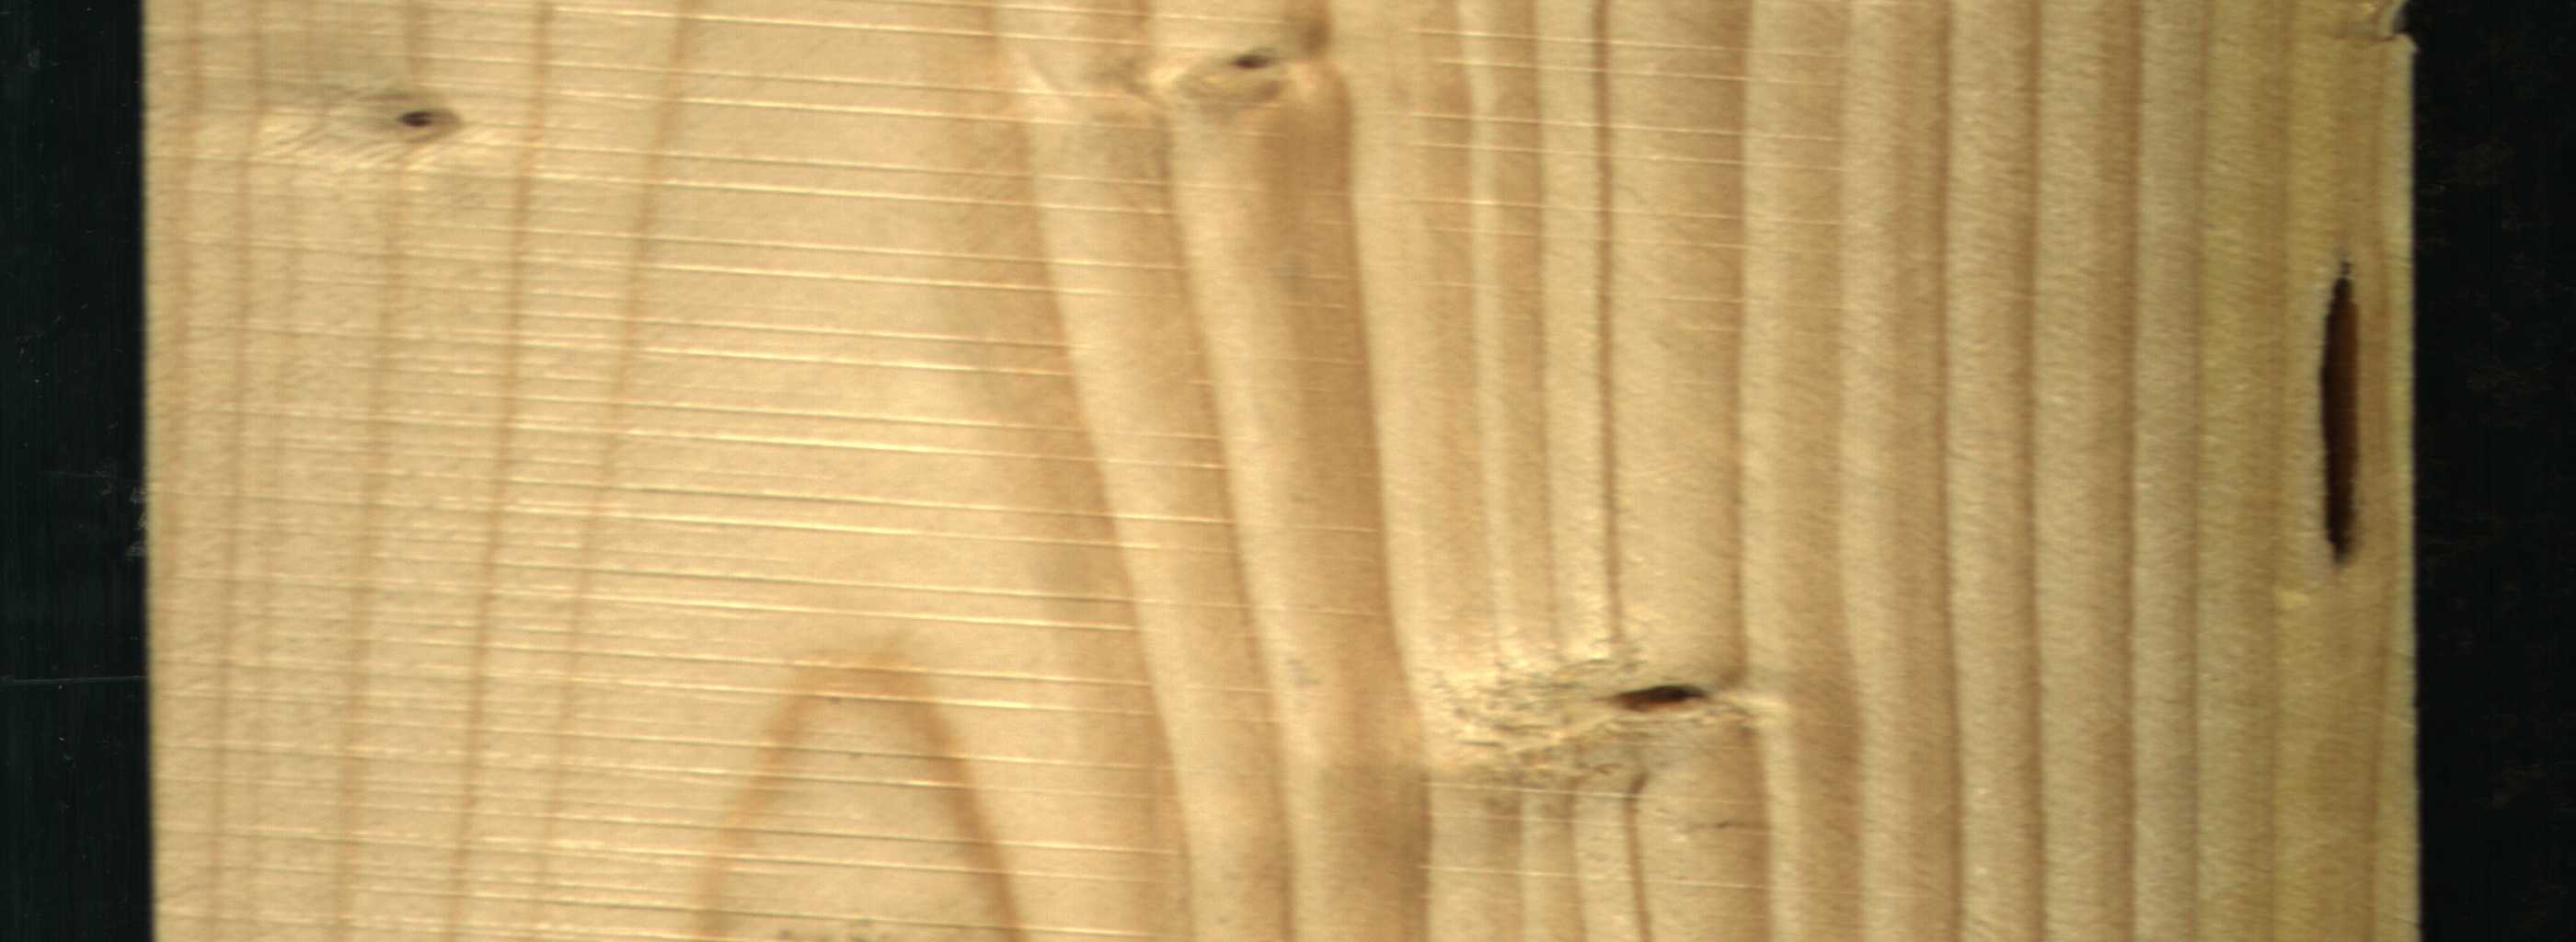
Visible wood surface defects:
resin
Live_Knot
Live_Knot
Live_Knot